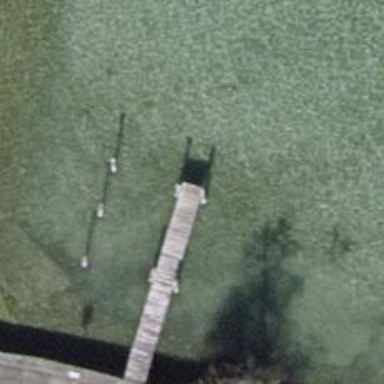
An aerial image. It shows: Man-made pier.